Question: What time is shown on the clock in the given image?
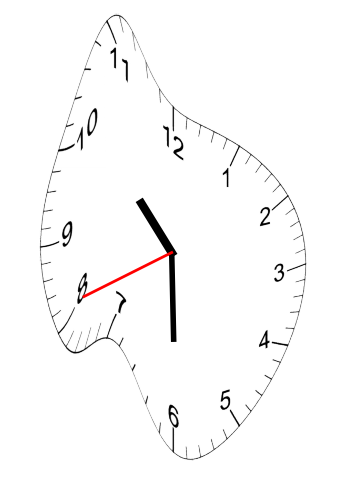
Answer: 10:29:41